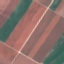
Land use / land cover class: AnnualCrop